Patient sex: F
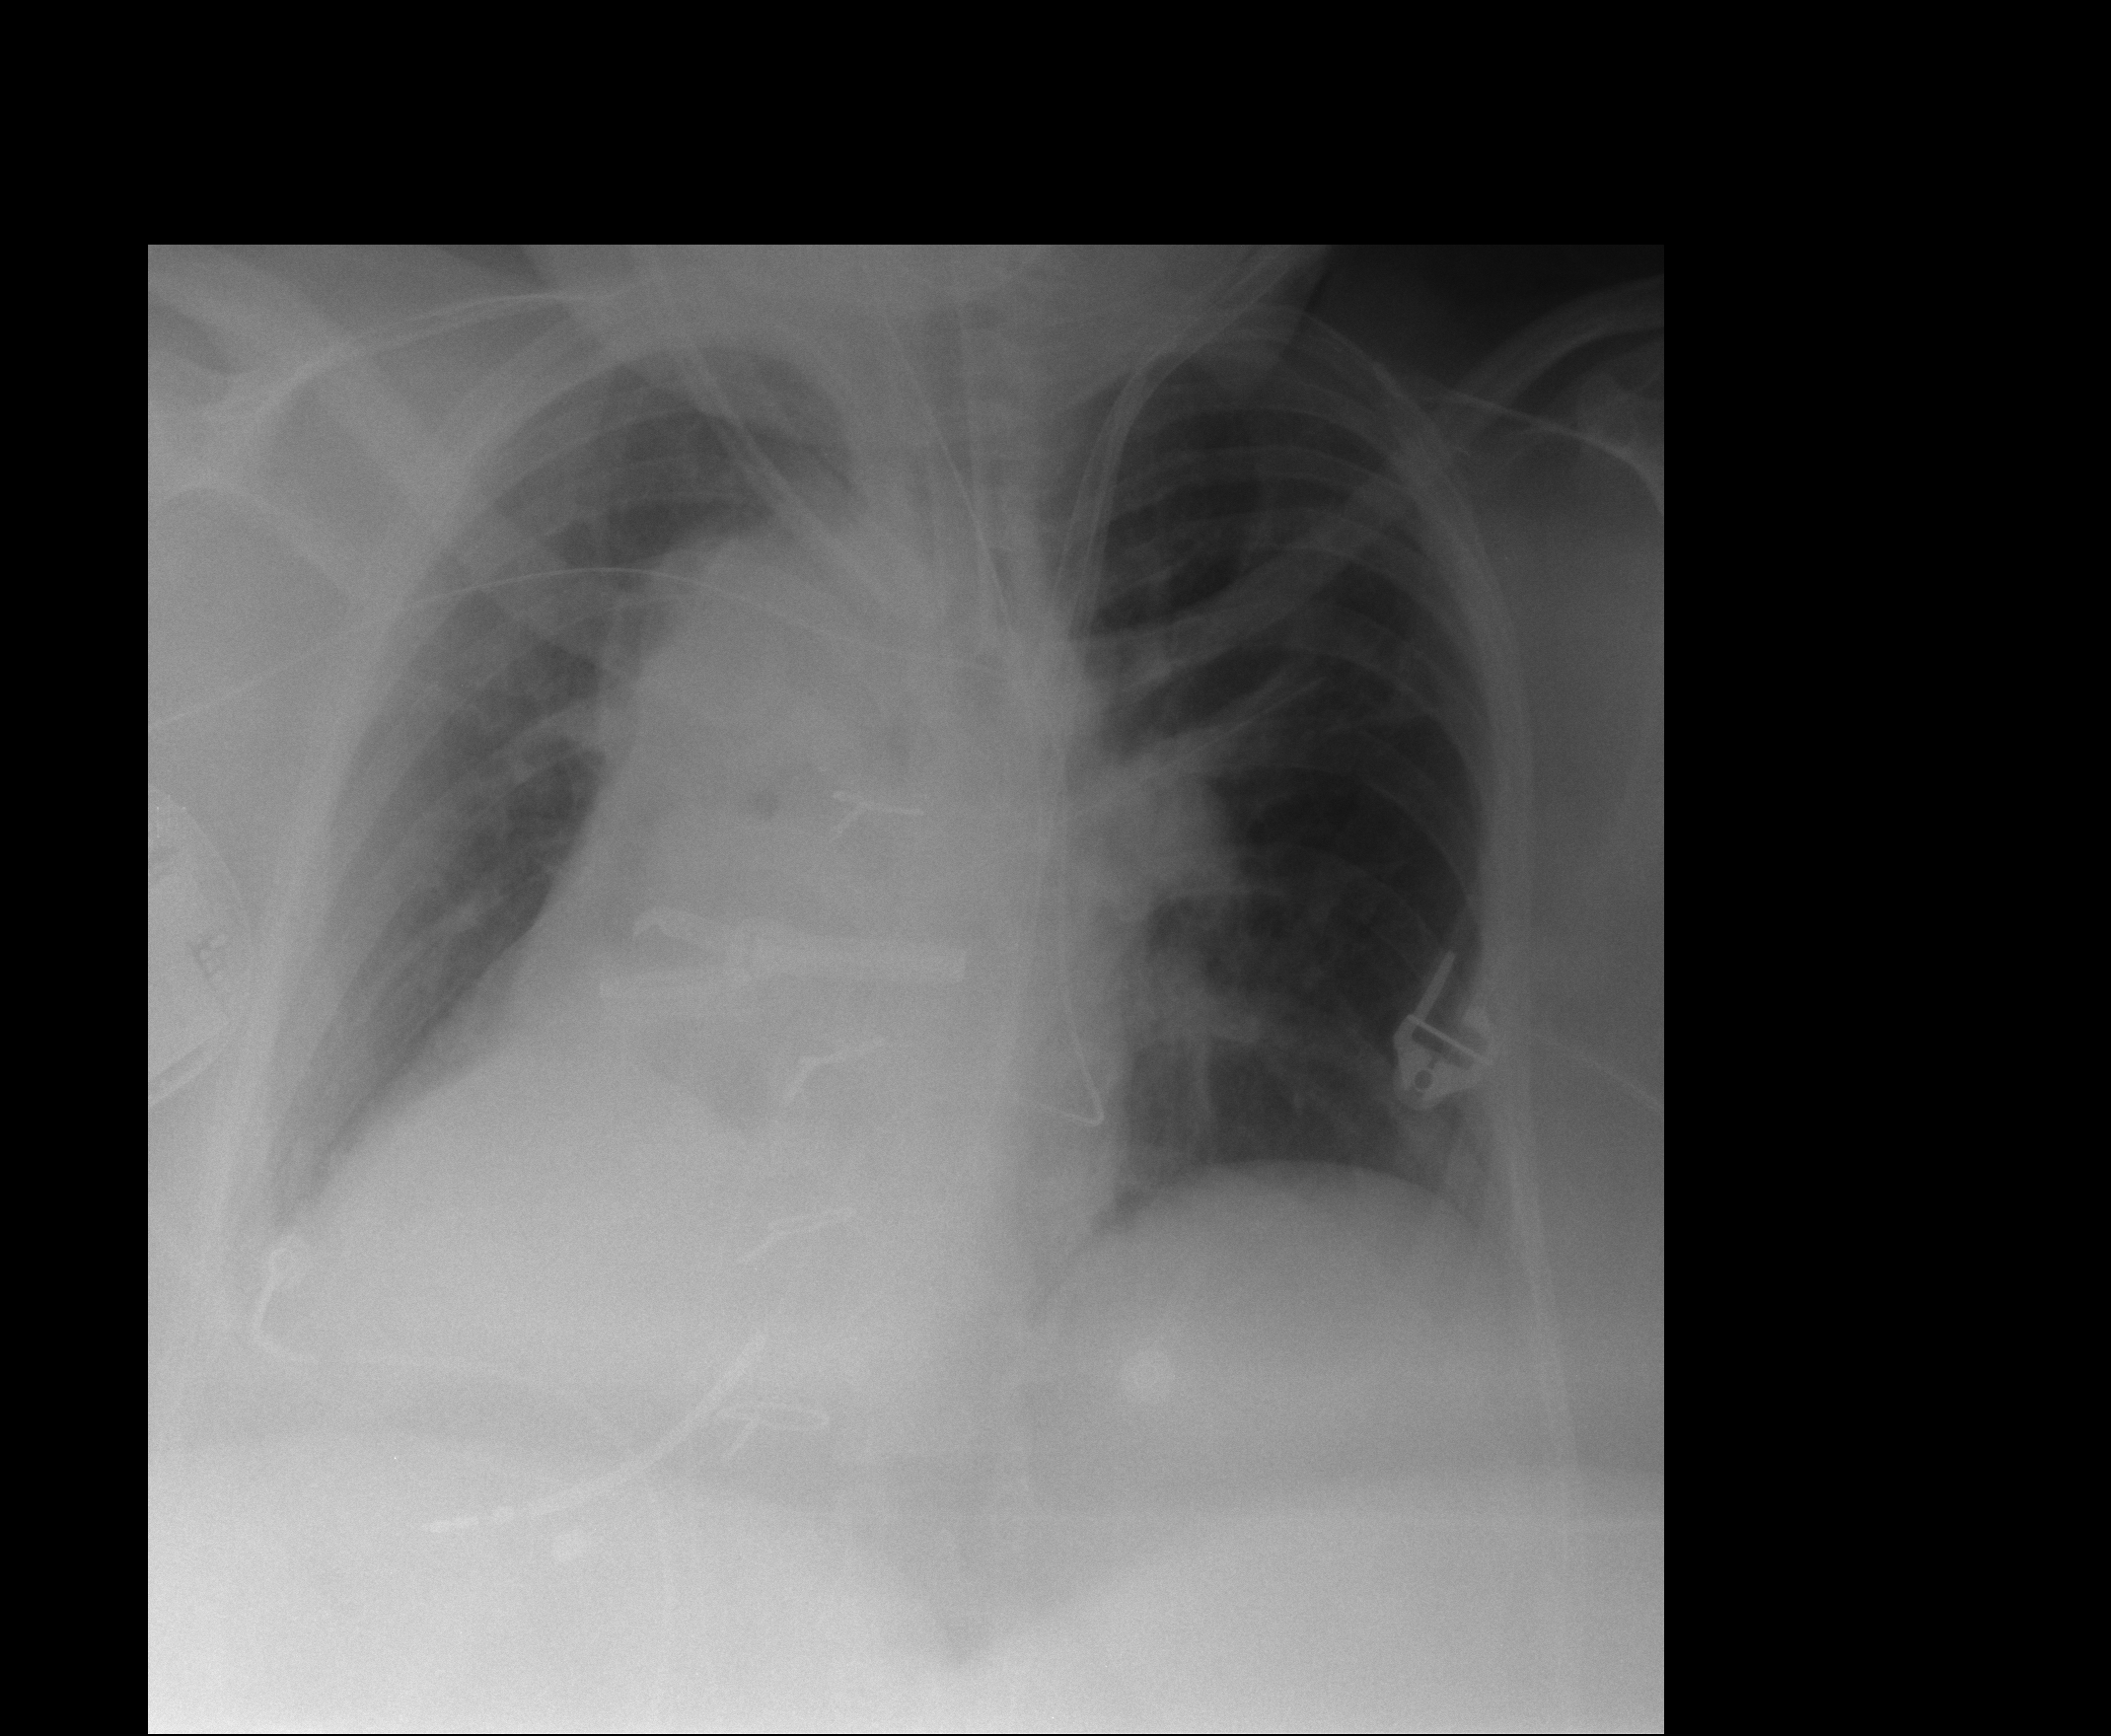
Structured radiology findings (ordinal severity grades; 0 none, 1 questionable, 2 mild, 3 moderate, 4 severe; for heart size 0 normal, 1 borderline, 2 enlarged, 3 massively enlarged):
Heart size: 2
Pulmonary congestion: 1
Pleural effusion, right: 1
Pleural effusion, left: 0
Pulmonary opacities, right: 0
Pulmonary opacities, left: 0
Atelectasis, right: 1
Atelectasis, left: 1